Question: I am creating an ASP.net MVC website with a RESTful API to a SQL database. I have implemented a controller which holds the HTTP commands.
One of the commands is a 'POST'command:
'''
// POST: api/PoolTests
[ResponseType(typeof(PoolTest))]
public IHttpActionResult PostPoolTest(PoolTest poolTest)
{
if (!ModelState.IsValid)
{
return BadRequest(ModelState);
}
db.PoolTests.Add(poolTest);
db.SaveChanges();
return CreatedAtRoute("DefaultApi", new { id = poolTest.Id }, poolTest);
}
'''
I am using Fiddler to test out the function and I am getting some strange results. According to the automatically generated API documents the request format should be JSON with this structure (These are the fields to the connect SQL database):
'''
{
"Id": 1,
"SiteID": "sample string 2",
"Date": "sample string 3",
"Tub": "sample string 4",
"par1": 5.1,
"par2": 6.1,
"par3": 7.1,
"par4": 8.1
}
'''
In the fiddler composer I select 'POST' and 'http://localhost:53660/api/PoolTests' and the JSON payload '{"Id": 1,"SiteID": "sample string 2", "Date": "sample string 3","Tub": "sample string 4","par1": 5.1, "par2": 6.1,"par3": 7.1,"par4": 8.1}'
This results in a HTTP 400 error code.
If I send the same request with no JSON (payload) then it breaks at the line 'db.PoolTests.Add(poolTest);' because the payload is null.
With payload if I place a break point at line 'if (!ModelState.IsValid)' the breakpoint is never reached. It is almost like with payload the actual HTTP command is not being recognised.
Any thoughts - I appreciate that there may be some details missing.
ADDED: PoolTest Class
'''
public class PoolTest
{
public int Id { get; set; }
public string SiteID { get; set; }
public string Date { get; set; }
public string Tub { get; set; }
public double par1 { get; set; }
public double par2 { get; set; }
public double par3 { get; set; }
public double par4 { get; set; }
}
'''
FIDDLER Screenshot Added:
I have added the 'content-type' and now I hit the breakpoint, but the 'Pooltest' is reported as being 'null'

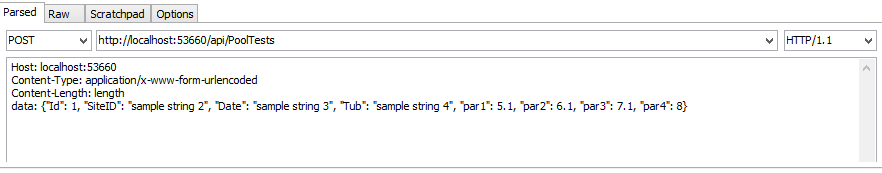
Answer: You need to move the 'data' to the Request Body. In Fiddler it would be a separate input box (below the one in your screenshot).
Your for 'POST http://localhost:53660/api/pooltests' become:
'''
User-Agent: Fiddler
Host: localhost:53660
Content-Type: application/json
Content-Length: 140
'''
The headers 'Content-Type' should be and the 'Content-Length' will be computed for you. You are defining a header 'data' which isn't correct.
In the you can paste your data
'''
{"Id": 1,"SiteID": "sample string 2", "Date": "sample string 3","Tub": "sample string 4","par1": 5.1, "par2": 6.1,"par3": 7.1,"par4": 8.1}
'''
You can leave your action signature alone but '[FromBody]' is helpful when you want to add parameters to the URL.
'''
[ResponseType(typeof(PoolTest))]
public IHttpActionResult PostPoolTest([FromBody] PoolTest poolTest)
{
...
}
'''
An AJAX request with jQuery would look like this:
'''
$.ajax({
url: "http://localhost:53660/api/pooltests",
method: "POST",
data: { "Id": 1, "SiteID": "sample string 2", "Date": "sample string 3", "Tub": "sample string 4",
"par1": 5.1, "par2": 6.1, "par3": 7.1, "par4": 8.1 }
})
.done(function(result) {
console.log("success", result);
})
.fail(function(xhr, txtStatus) {
console.log("error", txtStatus);
});
'''